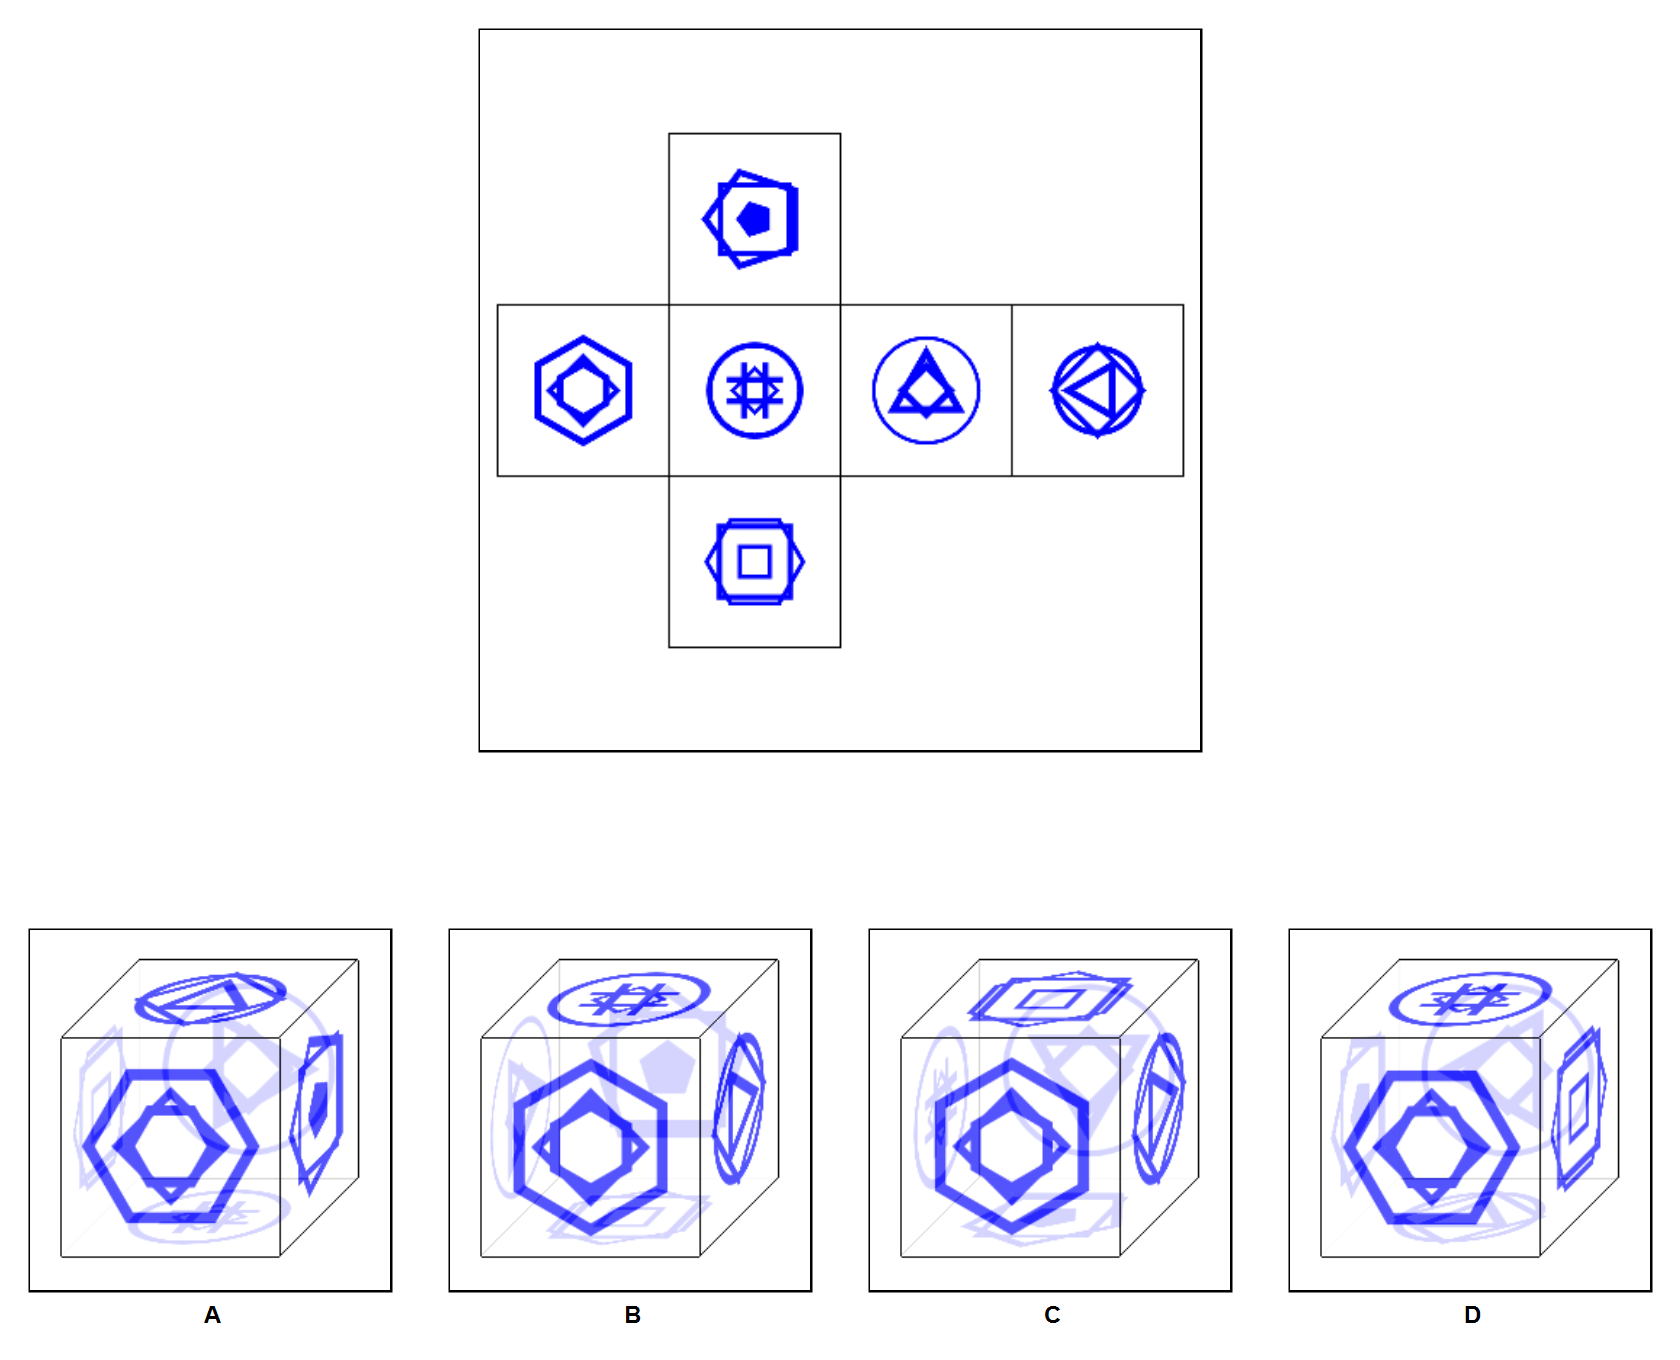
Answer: B